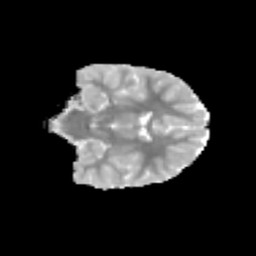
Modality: MD
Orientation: coronal
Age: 9
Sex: female
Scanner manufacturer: siemens
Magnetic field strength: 3 T
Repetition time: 3.8 s
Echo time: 0.07 s